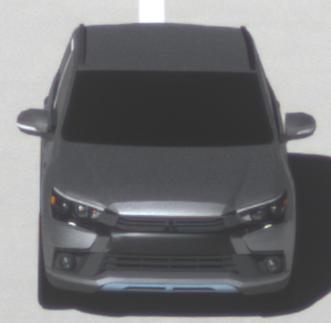
Make: Mitsubishi
Model: Outlander 2.0 Plug-In Hybrid
Detailed model: Outlander (III) Plug-In Hybrid
Model produced from: 2015/10
Model produced until: 2018/08
Doors: 5
Color: gray
Road condition: dry road
Daytime: morning or afternoon
Contrast: high contrast